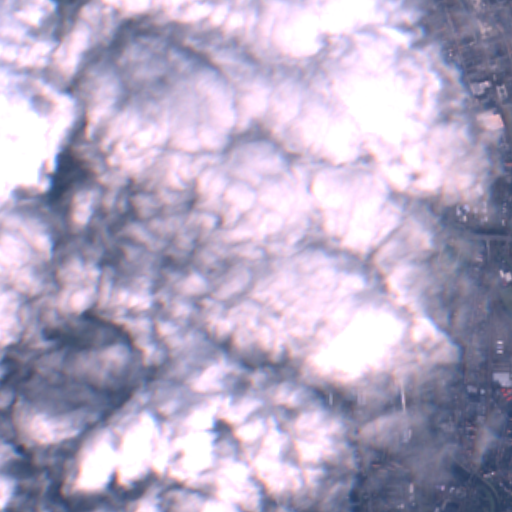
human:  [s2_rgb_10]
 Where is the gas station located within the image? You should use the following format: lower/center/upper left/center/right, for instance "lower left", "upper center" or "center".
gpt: The gas station is located in the lower right of the image.
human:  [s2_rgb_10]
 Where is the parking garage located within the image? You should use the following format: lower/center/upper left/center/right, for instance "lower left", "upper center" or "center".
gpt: The parking garage is located in the upper left of the image.
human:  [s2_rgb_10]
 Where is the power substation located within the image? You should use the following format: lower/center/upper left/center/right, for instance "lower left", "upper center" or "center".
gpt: The power substation is located in the right of the image.
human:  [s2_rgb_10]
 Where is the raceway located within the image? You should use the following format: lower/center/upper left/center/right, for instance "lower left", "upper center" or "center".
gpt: The raceway is located in the lower right of the image.
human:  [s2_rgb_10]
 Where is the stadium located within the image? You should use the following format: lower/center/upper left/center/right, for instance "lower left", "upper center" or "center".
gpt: The stadium is located in the center right of the image.
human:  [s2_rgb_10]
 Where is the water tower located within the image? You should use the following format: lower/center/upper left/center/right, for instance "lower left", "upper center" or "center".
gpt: The water tower is located in the upper left of the image.
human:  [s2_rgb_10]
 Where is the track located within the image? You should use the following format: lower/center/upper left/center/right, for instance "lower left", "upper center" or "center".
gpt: There is no track in the image.